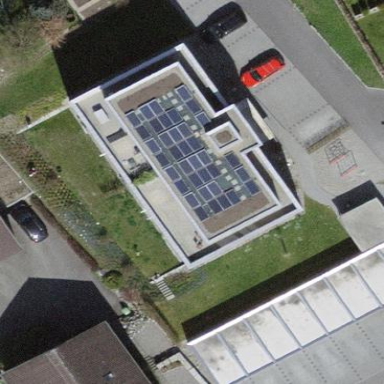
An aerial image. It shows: Solar power generator with photovoltaic panels.